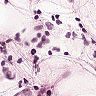
Metastatic tissue present: no